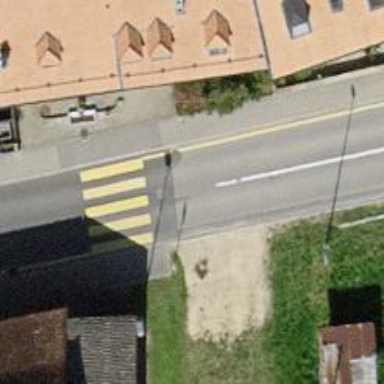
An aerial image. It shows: Marked zebra crossing on the road.